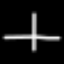
Label: line